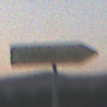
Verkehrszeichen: UmleitungswegweiserRechtsweisend
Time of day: SunriseSunset
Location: Outdoor (Nature)
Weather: Clear
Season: Winter
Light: Natural